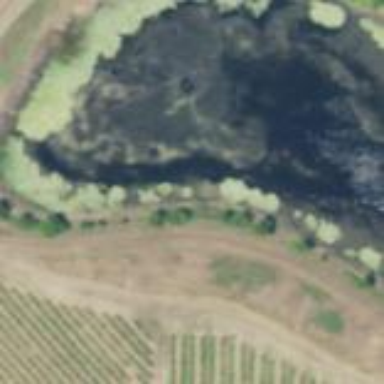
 classified as reservoir for water storage purposes."